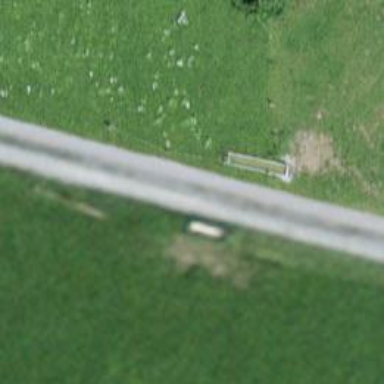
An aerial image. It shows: Swing gate.